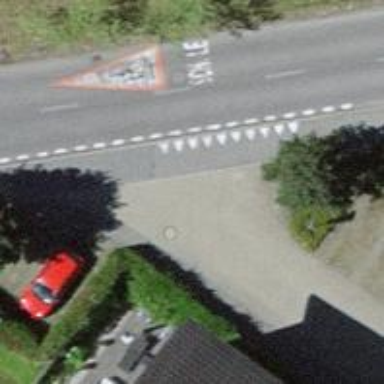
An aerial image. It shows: Road with "give way" sign.